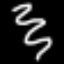
Label: squiggle